Brain MRI, t2w sequence, axial 2D slice.
Patient: age 21, sex F, weight 78 kg, height 1.78 m
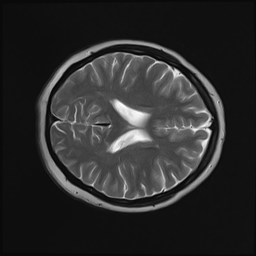